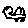
Label: bird